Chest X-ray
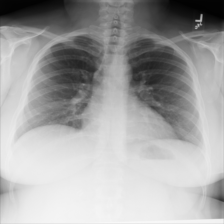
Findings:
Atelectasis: negative
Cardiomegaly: negative
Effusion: negative
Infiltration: negative
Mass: negative
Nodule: negative
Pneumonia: negative
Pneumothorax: negative
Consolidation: negative
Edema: negative
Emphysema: negative
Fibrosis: negative
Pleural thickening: negative
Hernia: negative